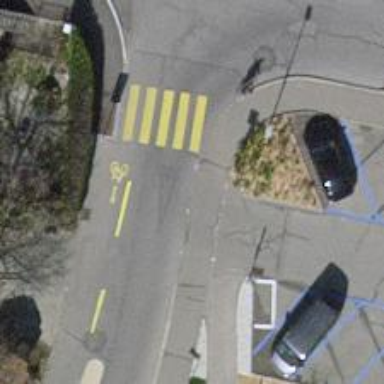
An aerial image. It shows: Marked crossing with zebra stripes on the road.